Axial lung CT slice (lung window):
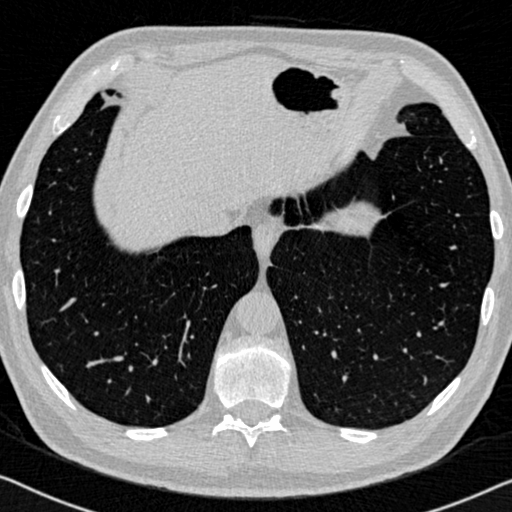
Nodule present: no